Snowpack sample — Snodgrass Mountain, Crested Butte, Colorado (2/4/25, 12:06 PM MST)
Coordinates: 38.923, -106.968
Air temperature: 35 °F
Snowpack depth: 80 cm
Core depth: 80 cm
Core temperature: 32 °F
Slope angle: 14°, slope face: 78°
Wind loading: low
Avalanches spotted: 0
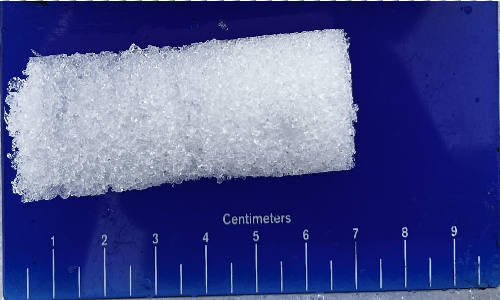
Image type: core
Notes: No avalanches nearby, unusually warm weather for the last month reported by residents, Collected 25 yards from treeline